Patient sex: M
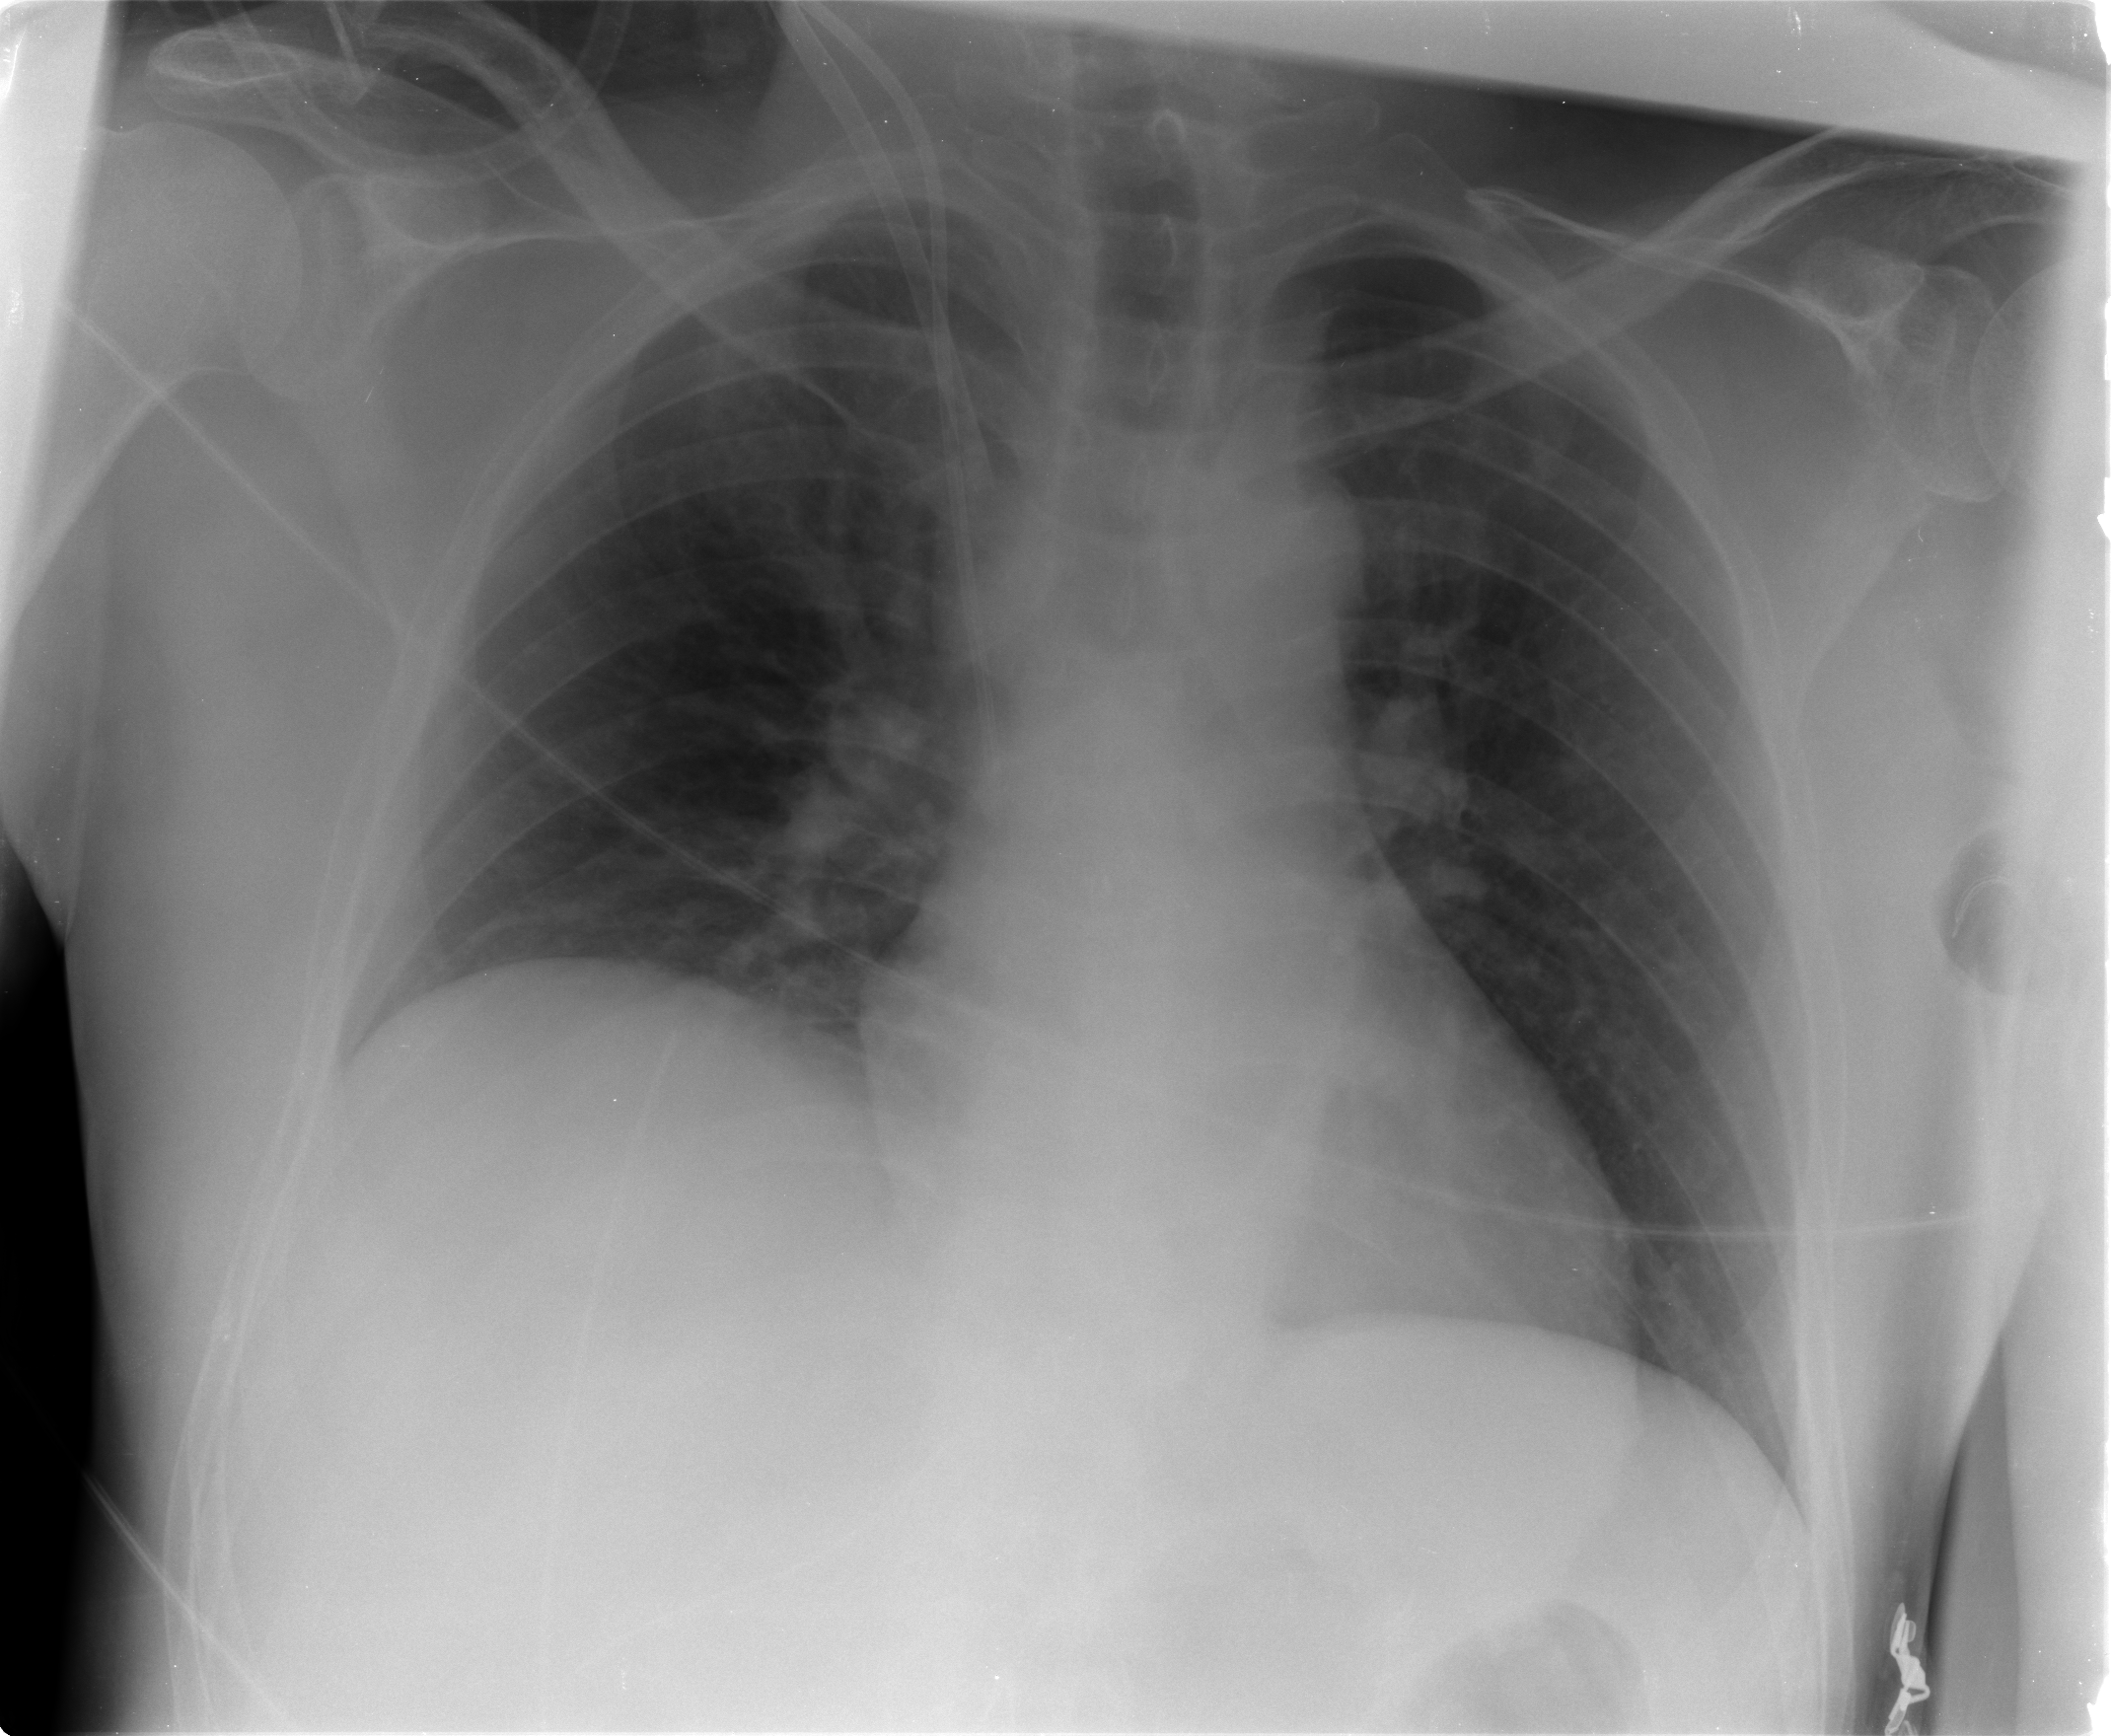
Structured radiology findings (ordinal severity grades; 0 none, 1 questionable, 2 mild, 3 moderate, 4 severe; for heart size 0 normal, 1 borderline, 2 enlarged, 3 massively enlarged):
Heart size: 0
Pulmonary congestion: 0
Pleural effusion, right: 0
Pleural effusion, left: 0
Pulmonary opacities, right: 0
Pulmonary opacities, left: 0
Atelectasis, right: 2
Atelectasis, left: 1